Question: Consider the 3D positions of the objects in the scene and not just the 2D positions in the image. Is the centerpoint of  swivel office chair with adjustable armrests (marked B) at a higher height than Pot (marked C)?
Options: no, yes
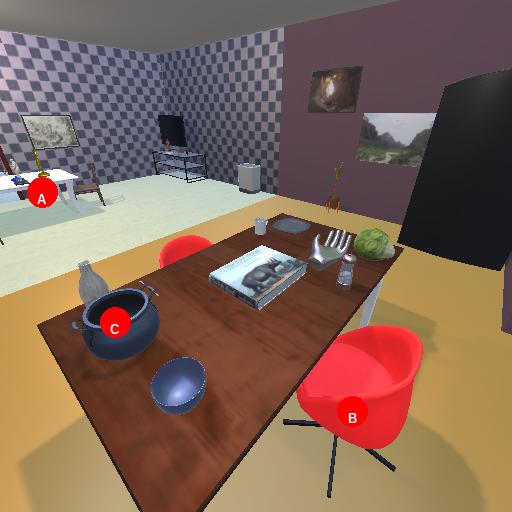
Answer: no